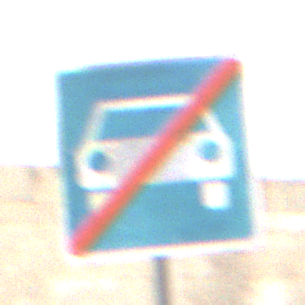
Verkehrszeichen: EndeKraftfahrstrasse
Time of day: MorningAfternoon
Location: Outdoor (Nature)
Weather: PartlyCloudy
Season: Winter
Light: Natural